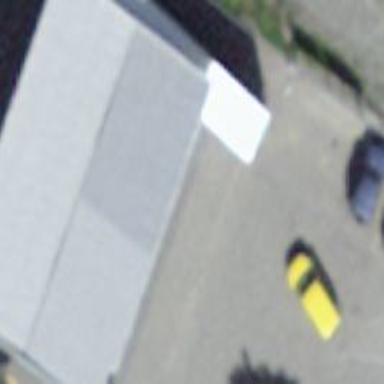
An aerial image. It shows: Fuel station.